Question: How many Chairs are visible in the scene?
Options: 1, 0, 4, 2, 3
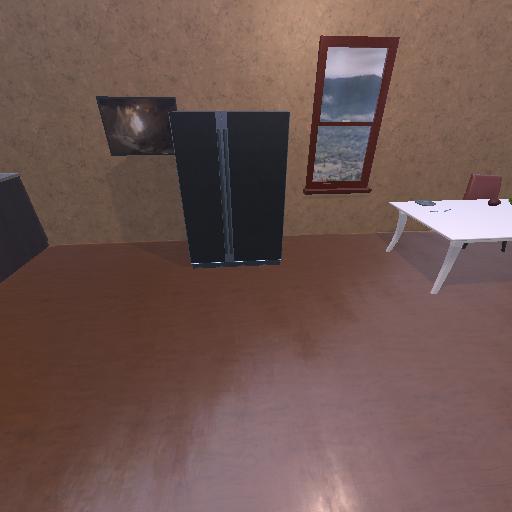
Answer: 1